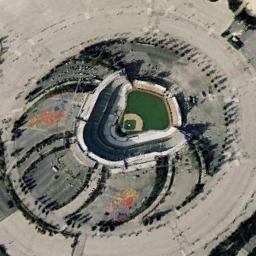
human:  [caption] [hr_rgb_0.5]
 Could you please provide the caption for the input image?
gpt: There are many trees beside the stadium .

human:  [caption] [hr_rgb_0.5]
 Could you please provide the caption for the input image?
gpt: The stadium is on the bare land .

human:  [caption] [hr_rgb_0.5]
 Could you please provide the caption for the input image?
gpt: Irregular stadium surrounded by road .

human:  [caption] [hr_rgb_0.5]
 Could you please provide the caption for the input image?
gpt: The roof of this stadium is pure white .

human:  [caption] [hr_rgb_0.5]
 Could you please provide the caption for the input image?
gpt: There are some green trees around the stadium .